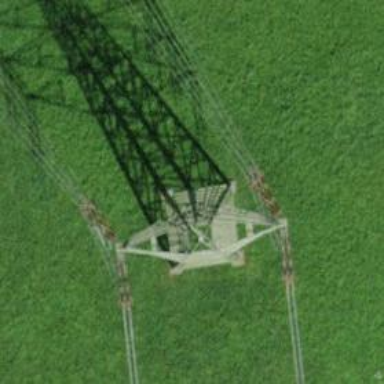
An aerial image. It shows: Power line in the image.